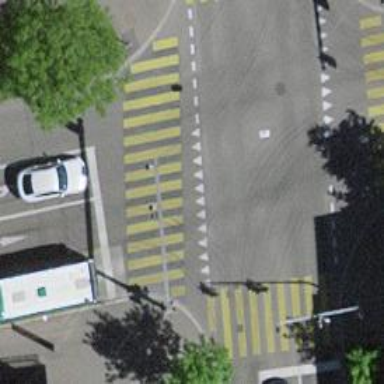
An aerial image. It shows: Traffic signals at road crossing.